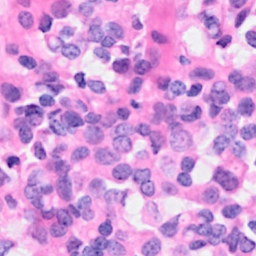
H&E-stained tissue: Breast